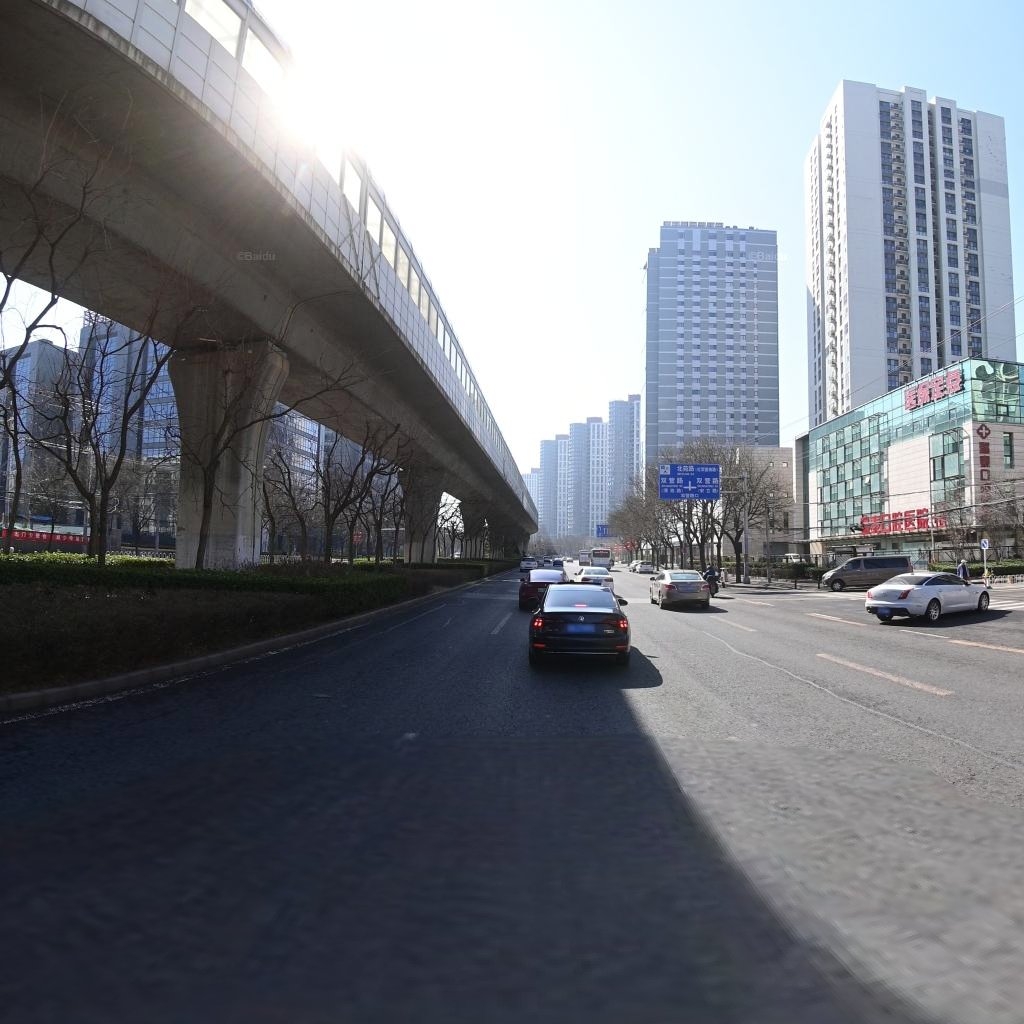
Region: Chaoyang
Road damage annotations: longitudinal patch